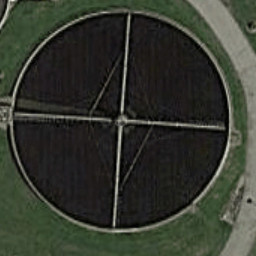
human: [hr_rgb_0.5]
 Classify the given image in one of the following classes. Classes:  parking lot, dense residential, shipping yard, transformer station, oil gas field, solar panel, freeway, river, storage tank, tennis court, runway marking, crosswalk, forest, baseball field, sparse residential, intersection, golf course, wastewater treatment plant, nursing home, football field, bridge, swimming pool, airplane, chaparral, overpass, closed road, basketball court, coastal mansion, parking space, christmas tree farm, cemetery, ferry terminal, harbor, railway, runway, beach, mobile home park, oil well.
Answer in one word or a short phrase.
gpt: wastewater treatment plant